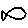
Label: fish